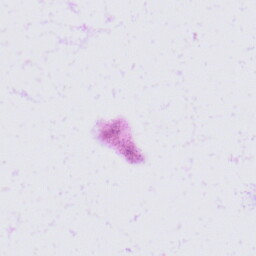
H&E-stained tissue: Skin